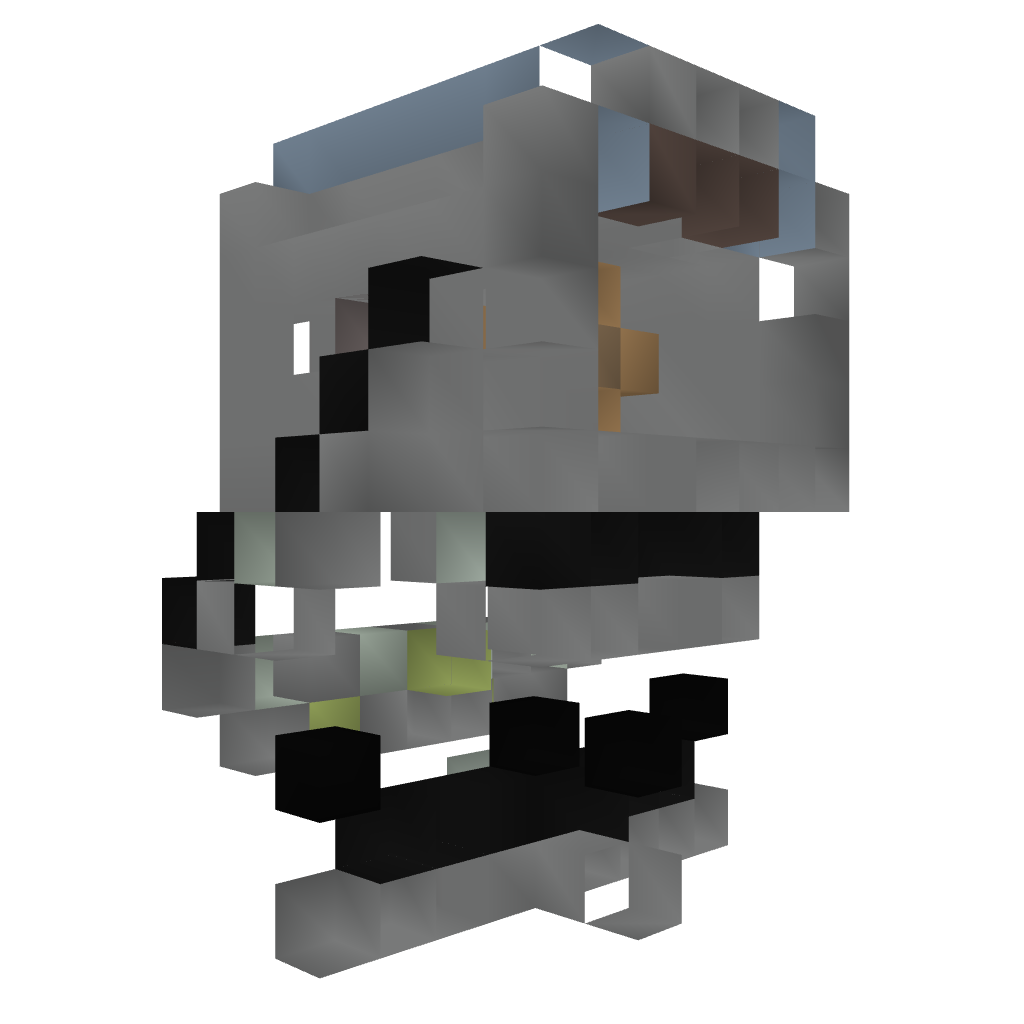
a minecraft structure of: improved  redstone door